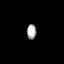
Tissue: prostate
Cell type: Fibroblasts
Senescence score: 0.7628
Nuclear area (px): 137
Mean DAPI intensity: 171.825